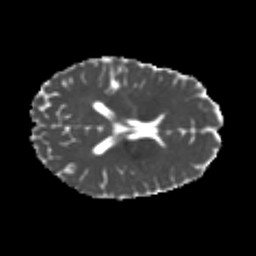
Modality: MD
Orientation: axial
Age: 26
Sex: female
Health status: healthy
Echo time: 0.074 s